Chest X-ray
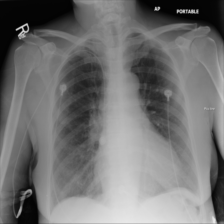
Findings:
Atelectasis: negative
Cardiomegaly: negative
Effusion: negative
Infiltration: negative
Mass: negative
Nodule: negative
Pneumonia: negative
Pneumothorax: negative
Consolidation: negative
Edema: negative
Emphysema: negative
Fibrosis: negative
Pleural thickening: negative
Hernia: negative